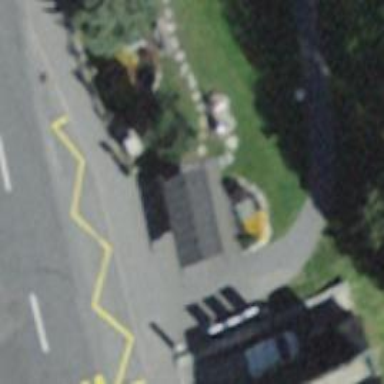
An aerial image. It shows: Bench for seating.